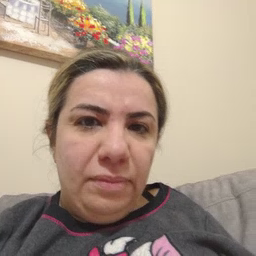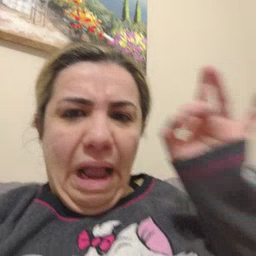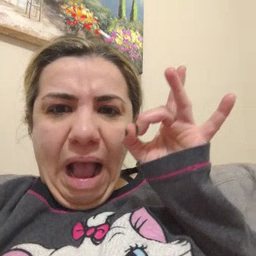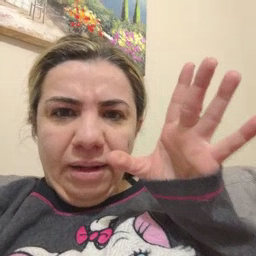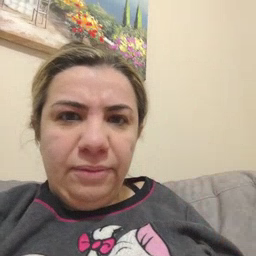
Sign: hate